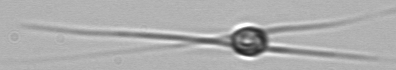
Label: Chaetoceros_danicus